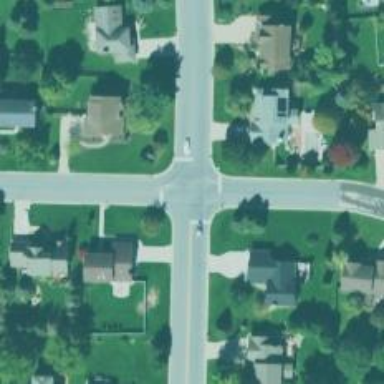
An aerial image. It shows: Stop road.